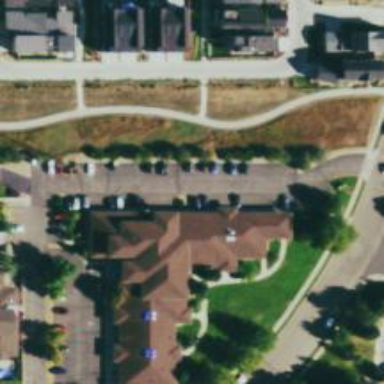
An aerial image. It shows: Office building.